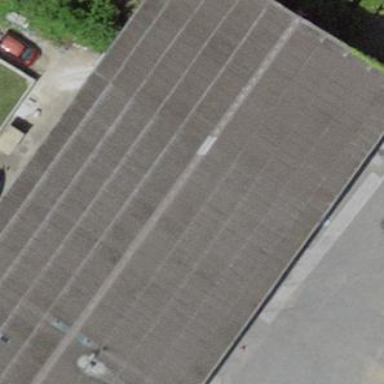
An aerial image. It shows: Industrial building.